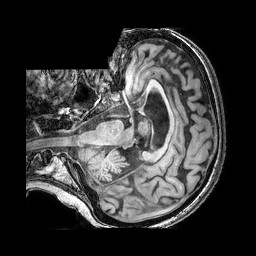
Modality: T1w
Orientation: axial
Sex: female
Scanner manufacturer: philips
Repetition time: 0.008113 s
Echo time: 0.00371 s